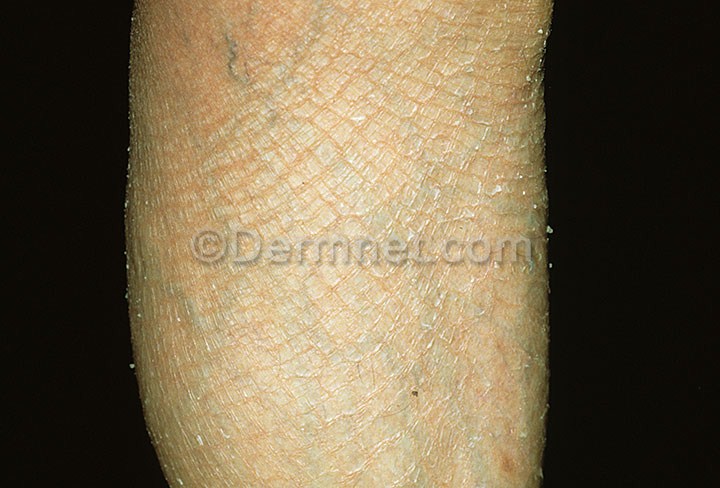
Disease: Atopic Dermatitis Photos